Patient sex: M
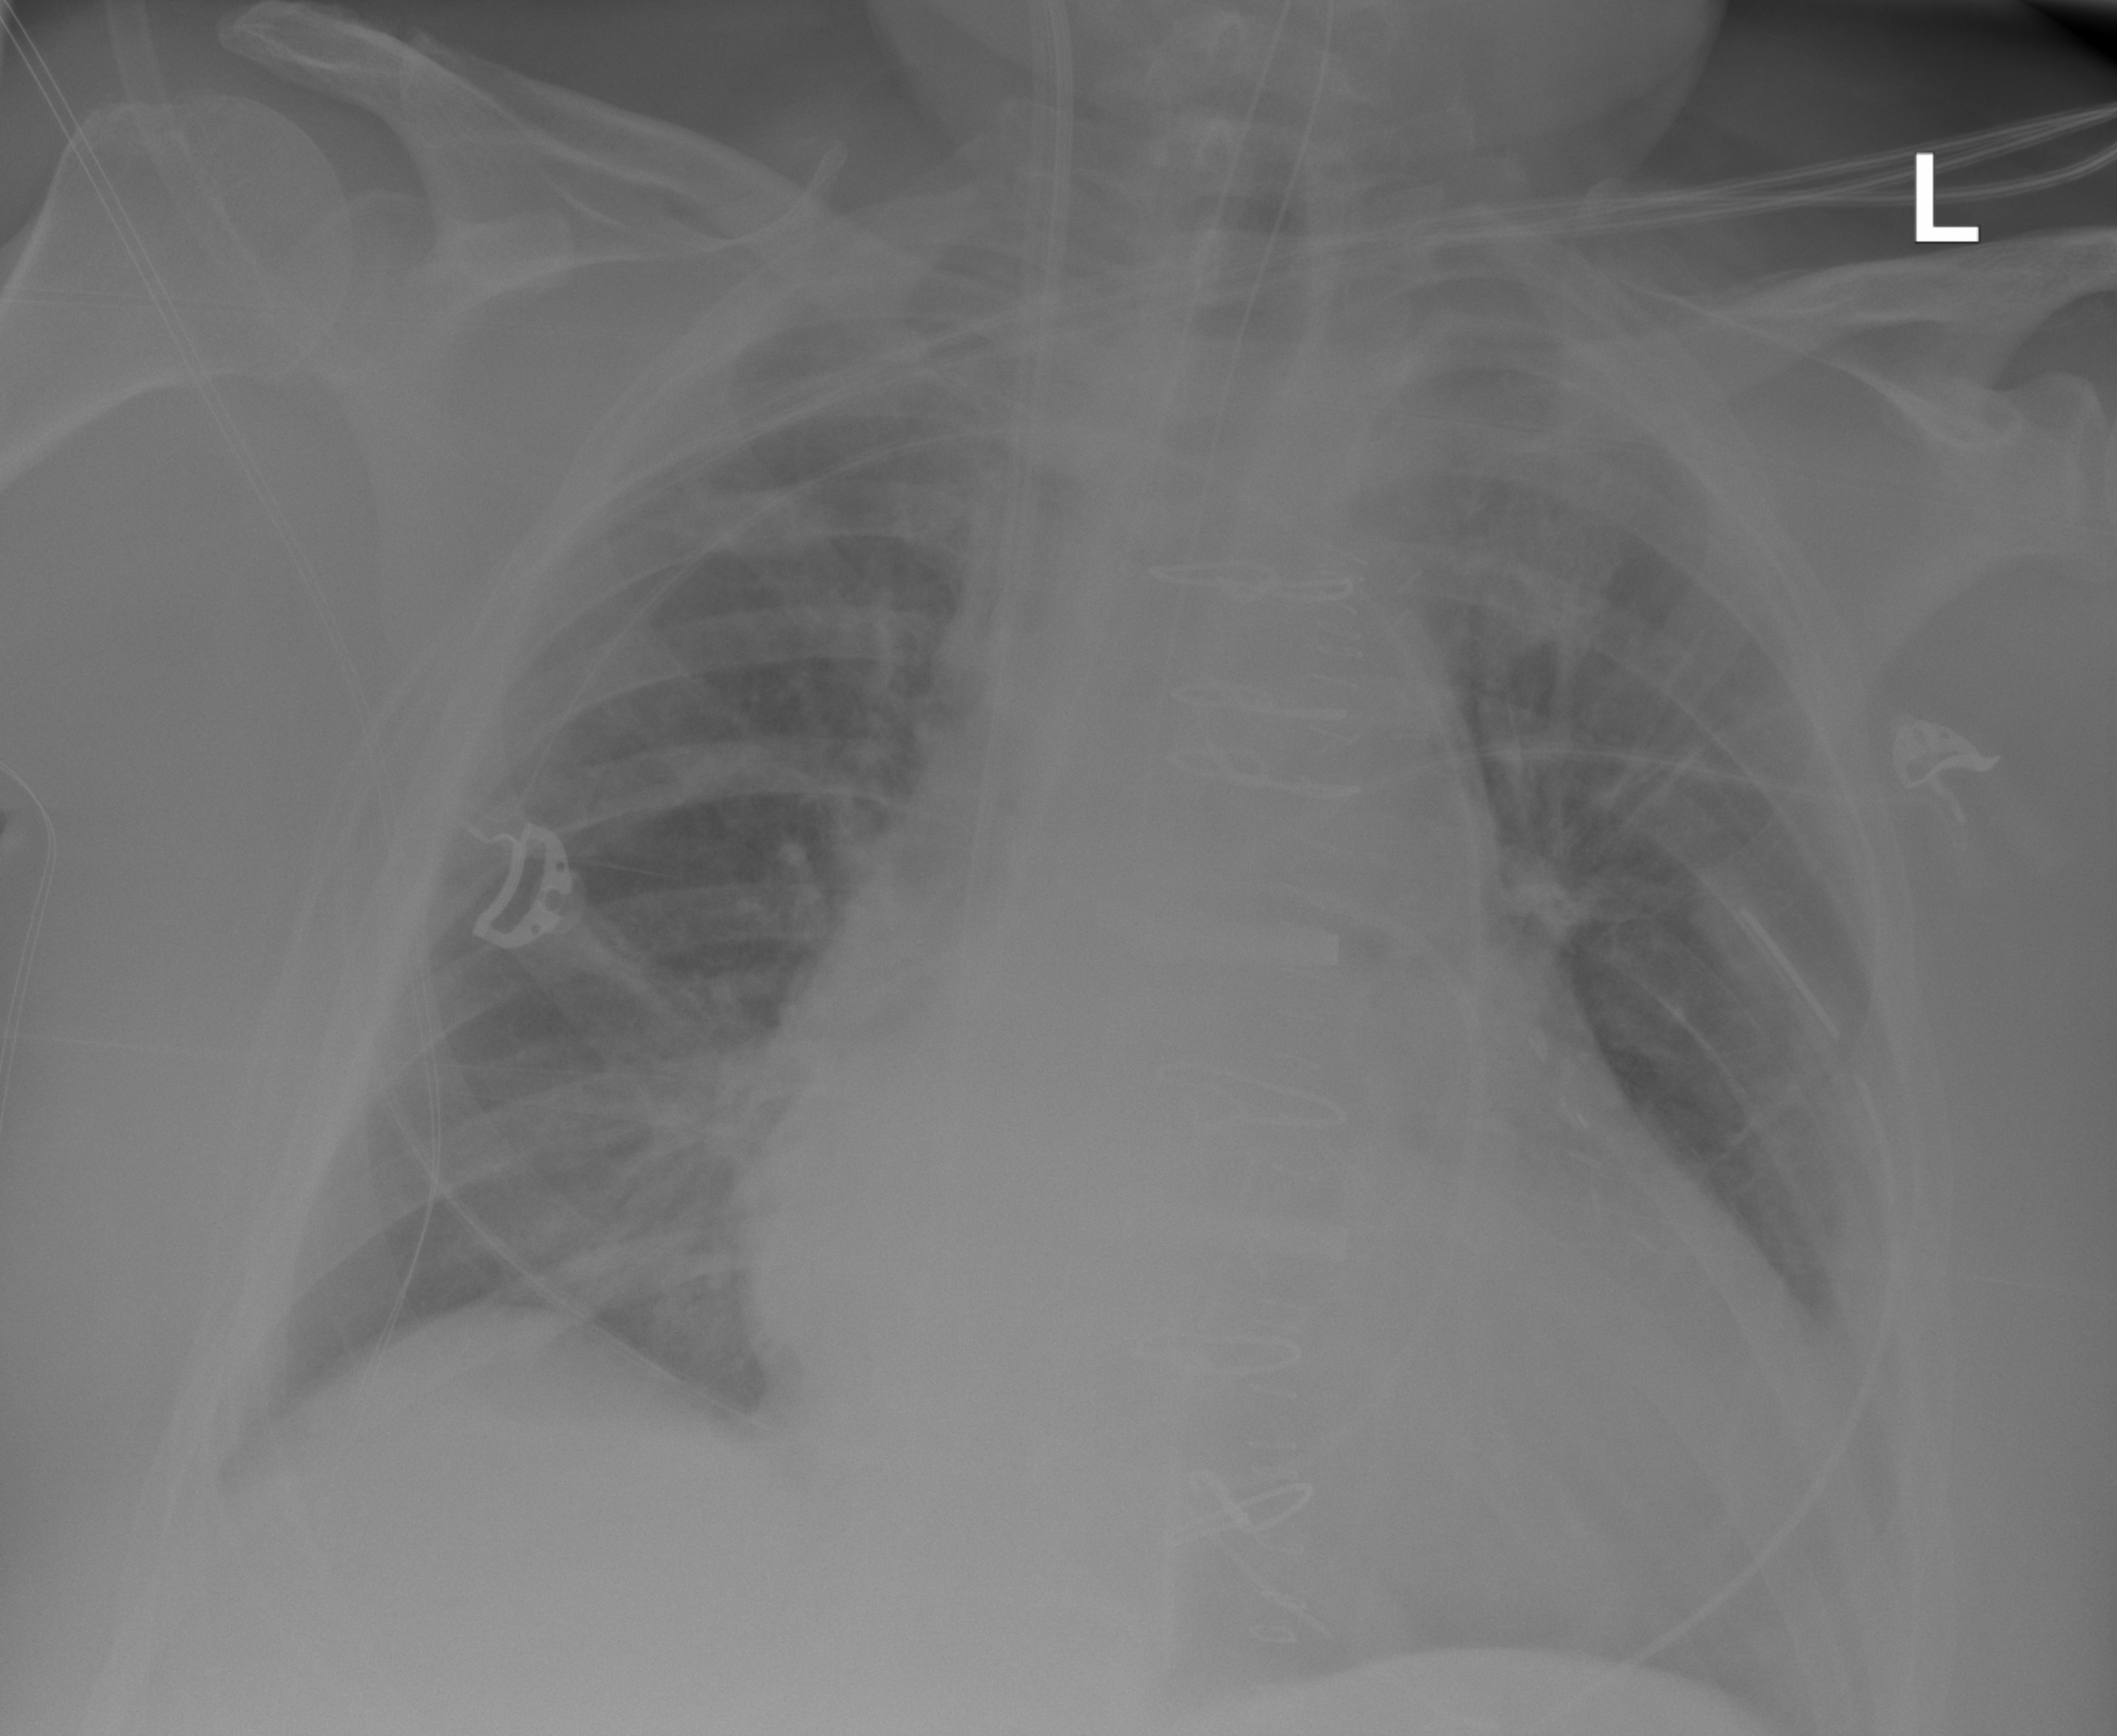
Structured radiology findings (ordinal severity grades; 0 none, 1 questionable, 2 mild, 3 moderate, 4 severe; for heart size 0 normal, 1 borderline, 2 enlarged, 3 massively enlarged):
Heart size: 2
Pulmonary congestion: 2
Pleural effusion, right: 0
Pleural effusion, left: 0
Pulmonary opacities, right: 0
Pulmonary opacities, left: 0
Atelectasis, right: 2
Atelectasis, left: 2